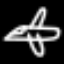
Label: airplane